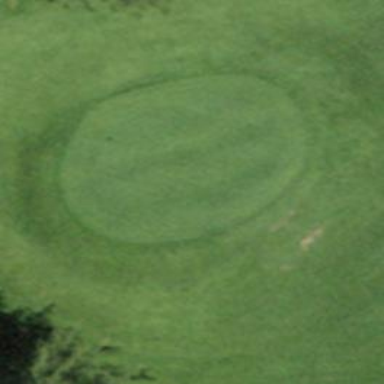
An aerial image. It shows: Picturesque green golfing area with grass land use.